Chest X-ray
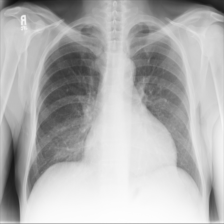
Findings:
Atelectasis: negative
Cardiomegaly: positive
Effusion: negative
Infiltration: negative
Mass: negative
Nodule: negative
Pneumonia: negative
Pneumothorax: negative
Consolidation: negative
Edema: negative
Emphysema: negative
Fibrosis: negative
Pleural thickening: negative
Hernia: negative